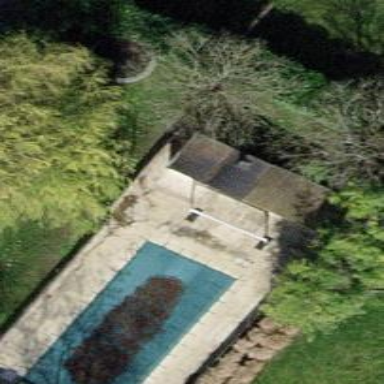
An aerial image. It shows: Swimming pool located in leisure land.